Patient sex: F
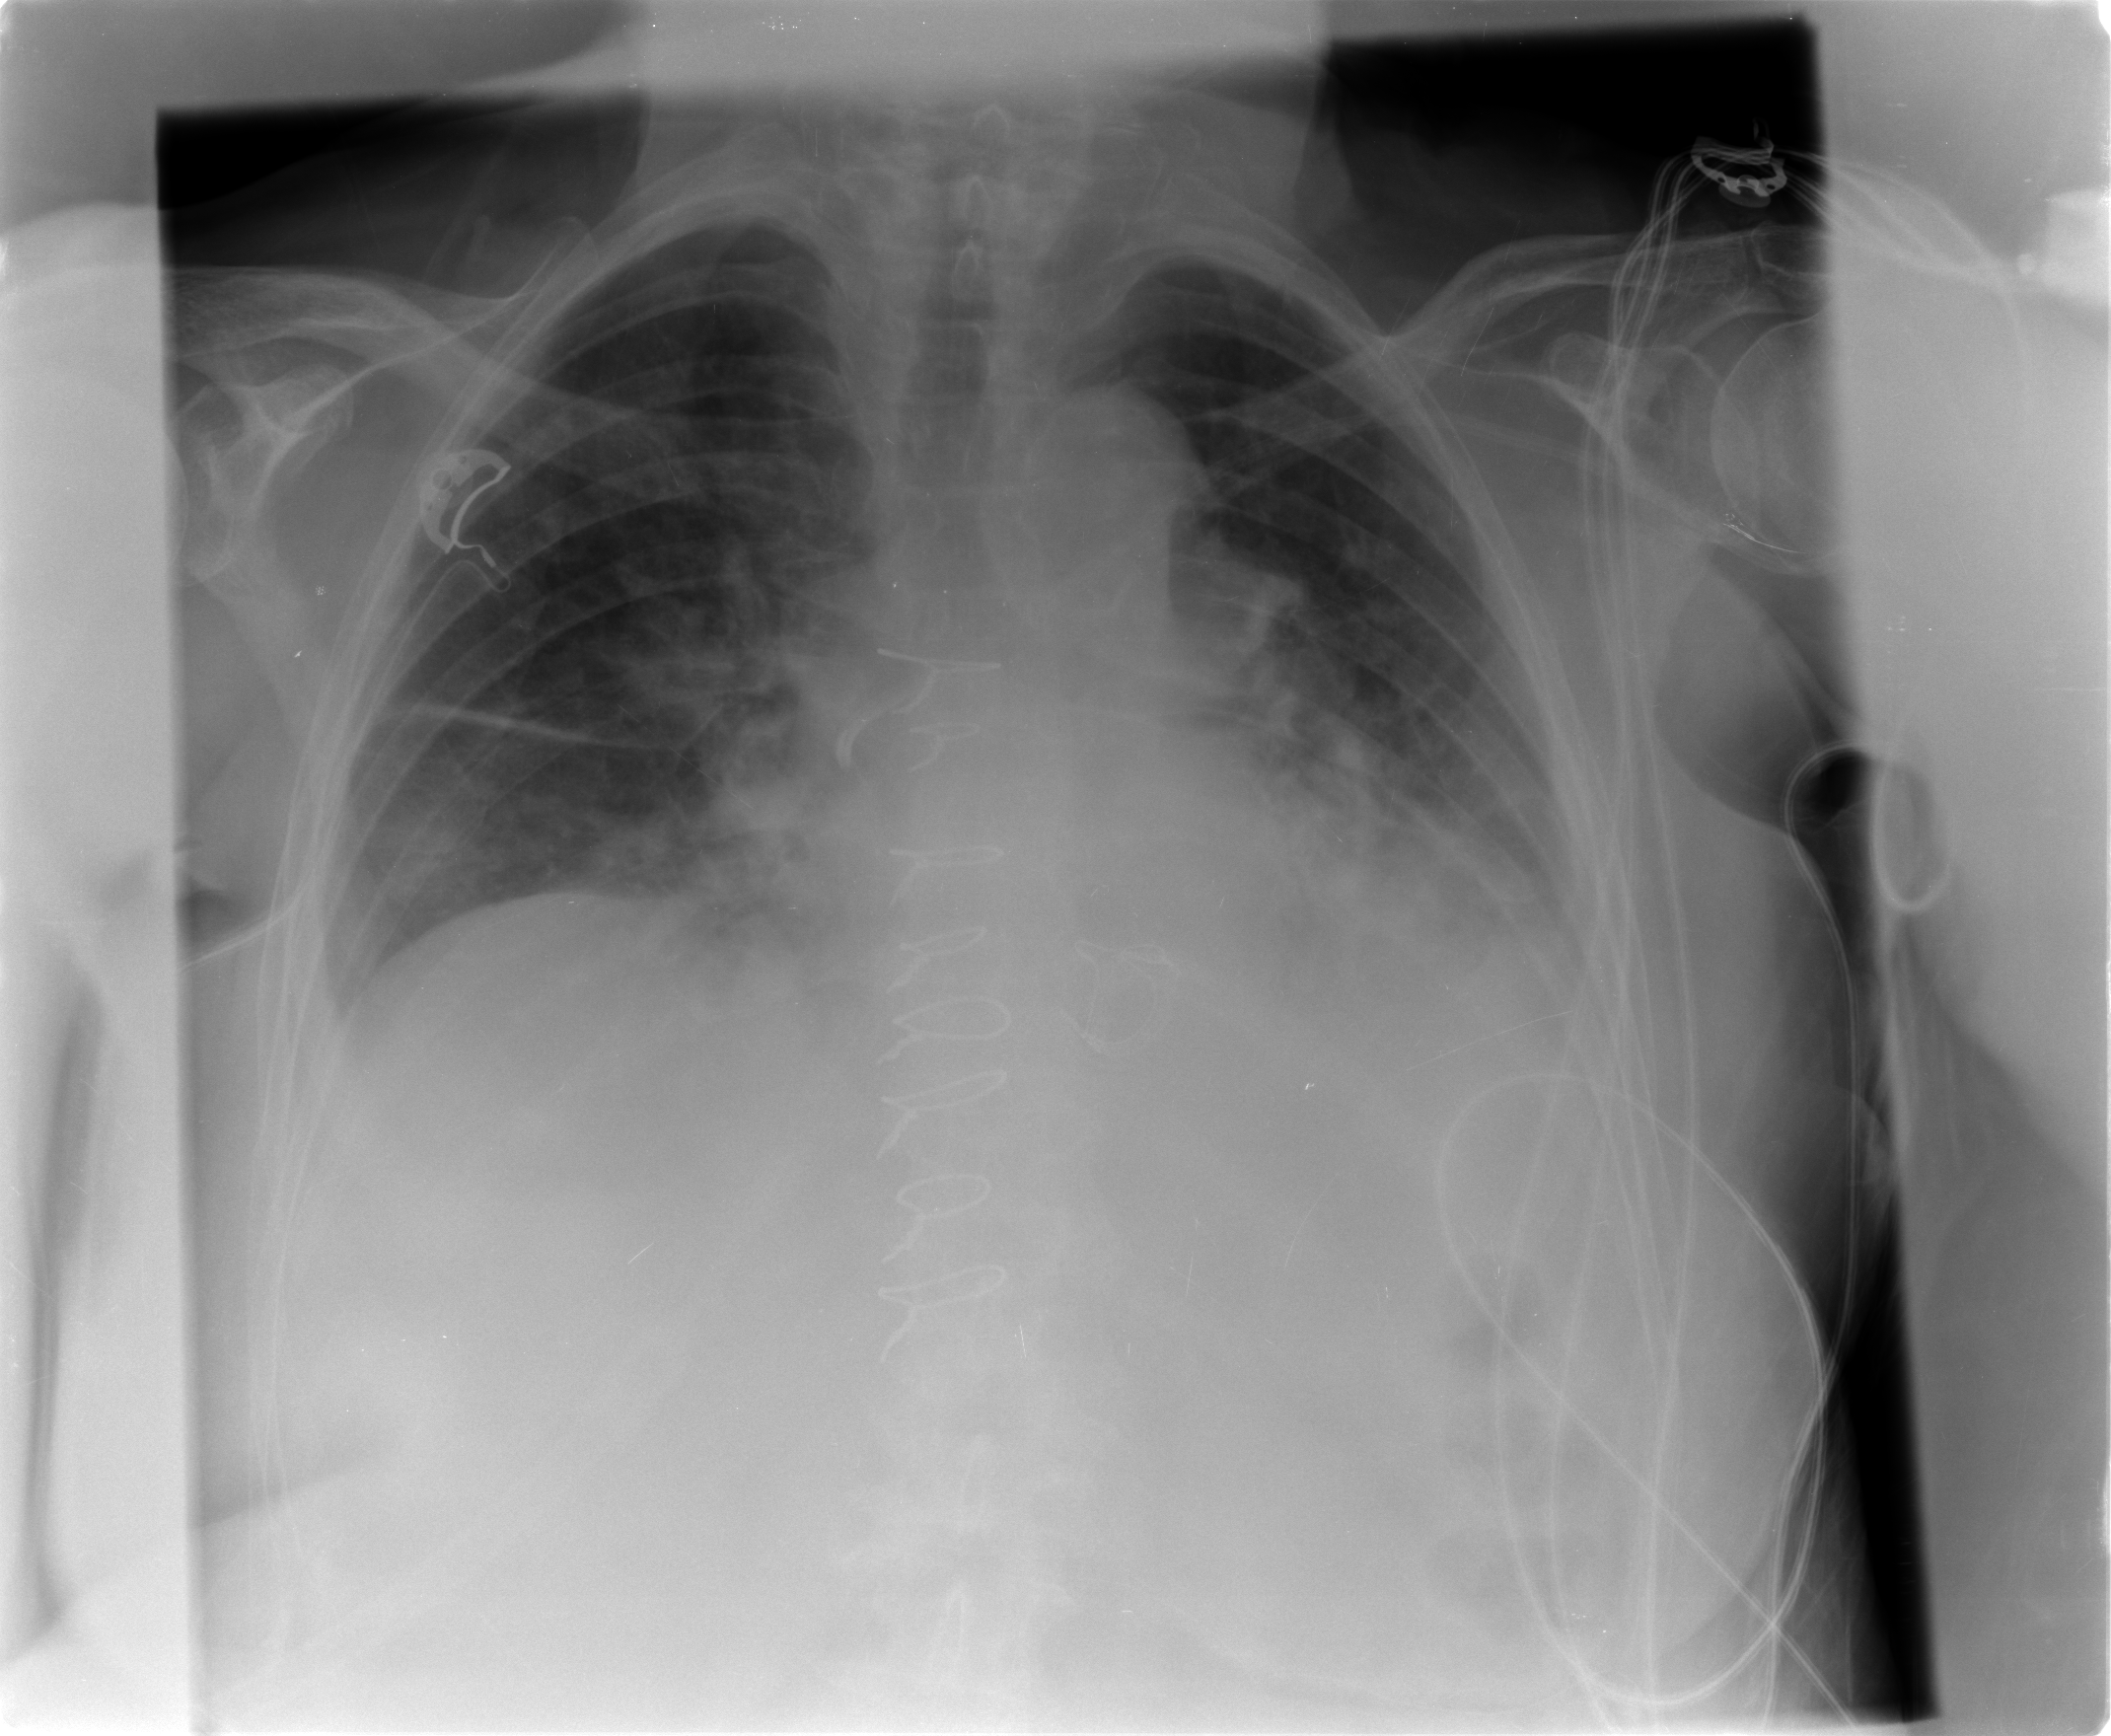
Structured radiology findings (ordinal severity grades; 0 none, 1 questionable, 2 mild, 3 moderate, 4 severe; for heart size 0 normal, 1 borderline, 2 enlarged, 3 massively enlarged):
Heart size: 2
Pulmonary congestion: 2
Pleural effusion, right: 0
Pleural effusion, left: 2
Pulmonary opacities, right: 0
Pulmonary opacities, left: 1
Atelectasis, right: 2
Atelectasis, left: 2